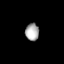
Tissue: lung
Cell type: Epithelial cells
Senescence score: 0.5744
Nuclear area (px): 228
Mean DAPI intensity: 171.443